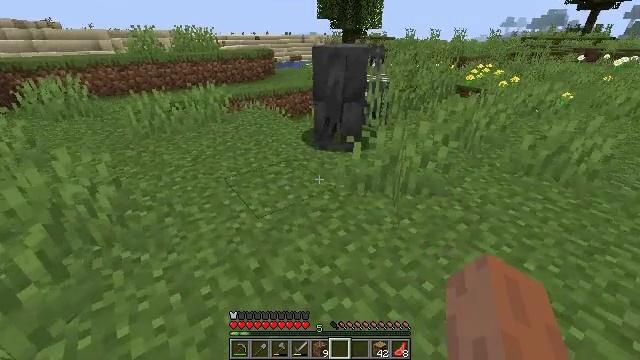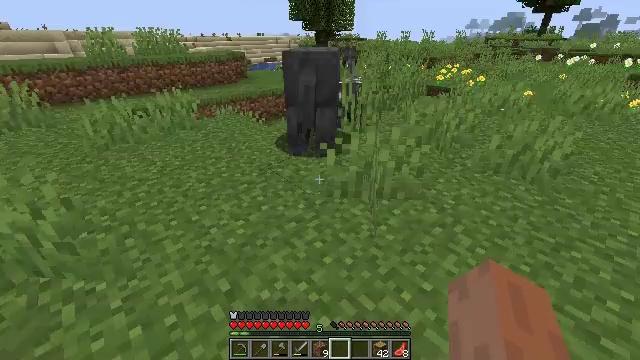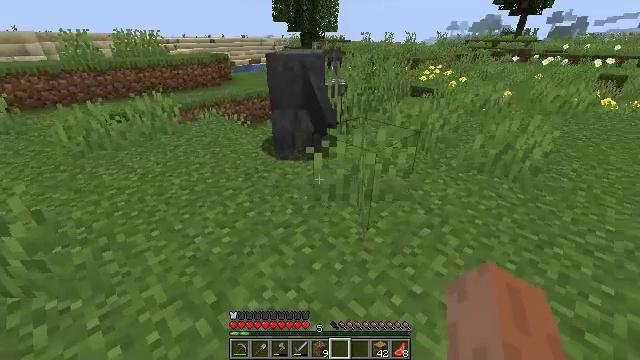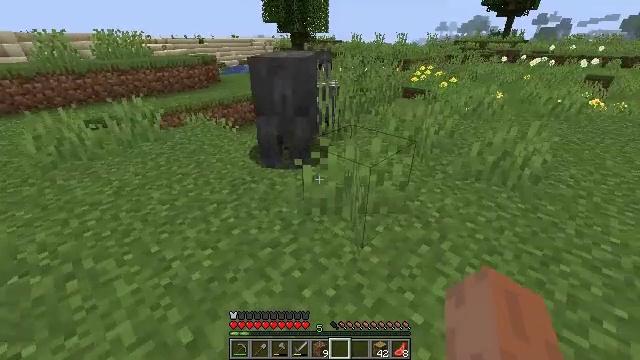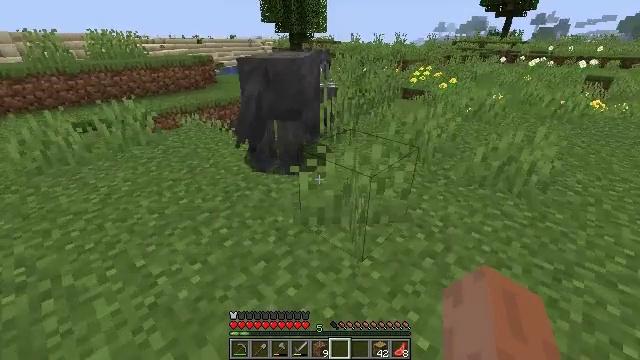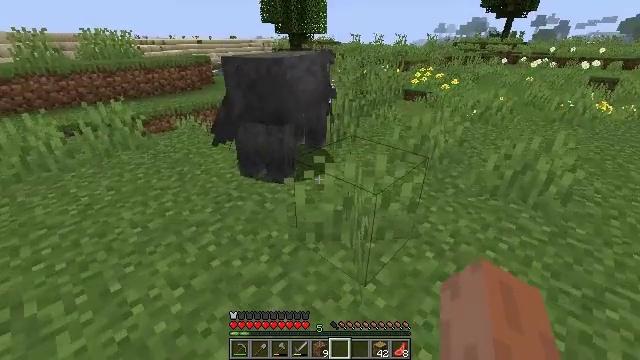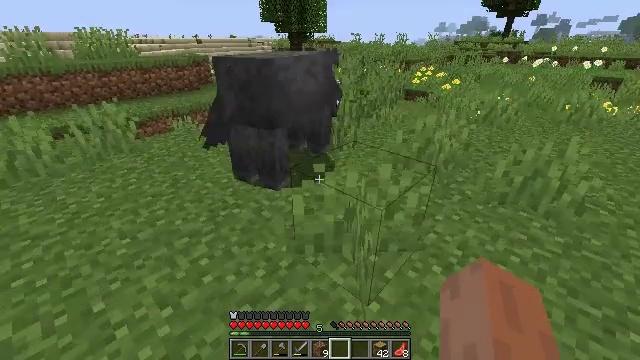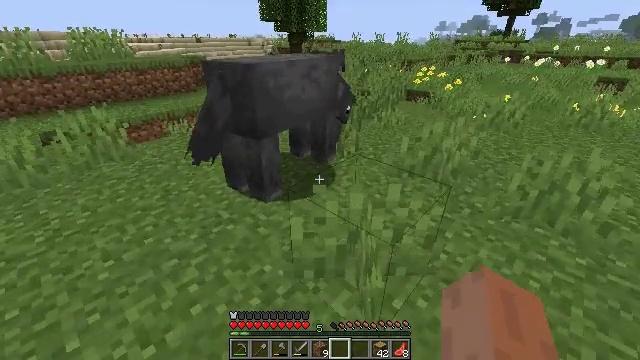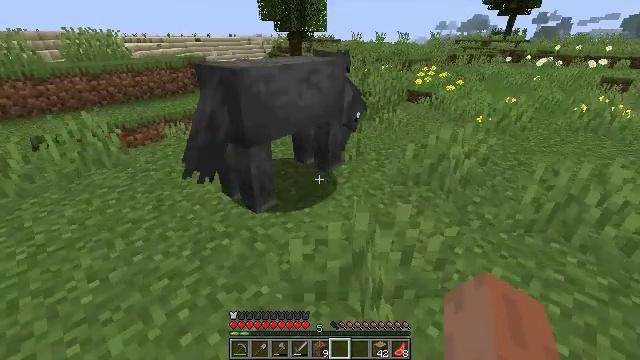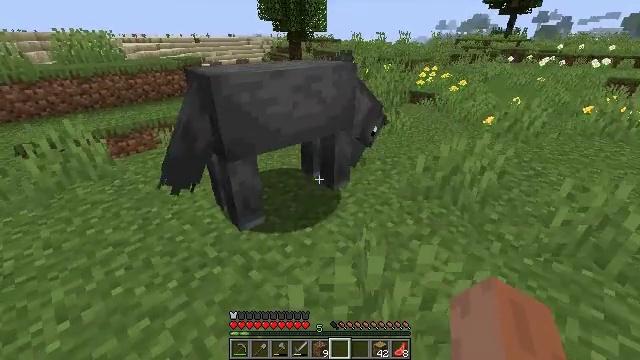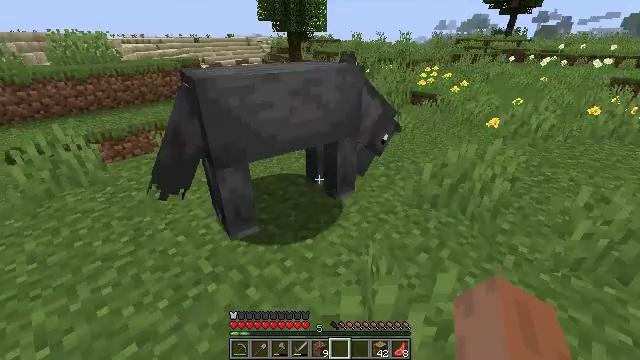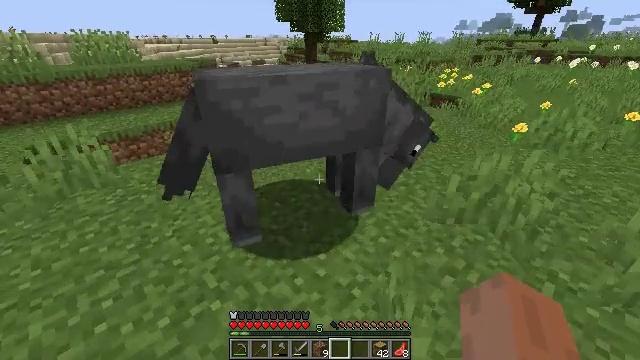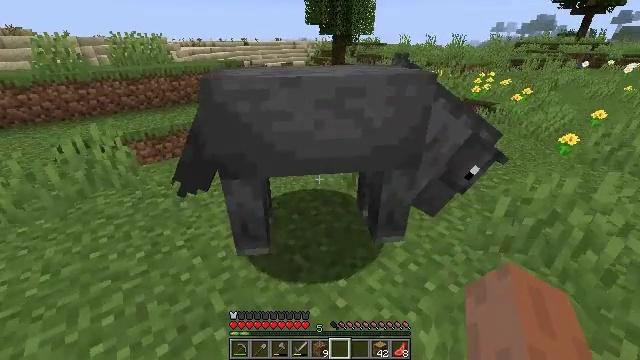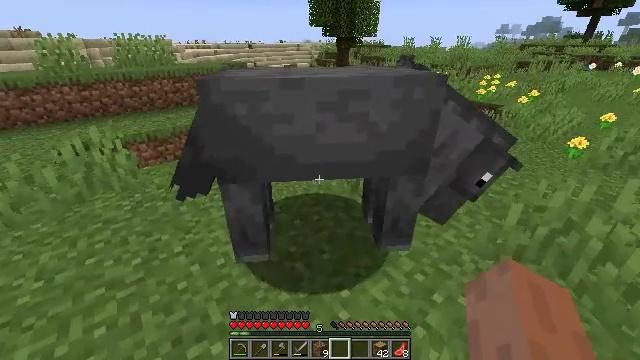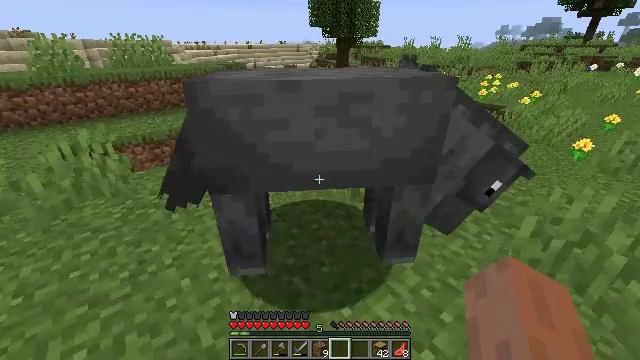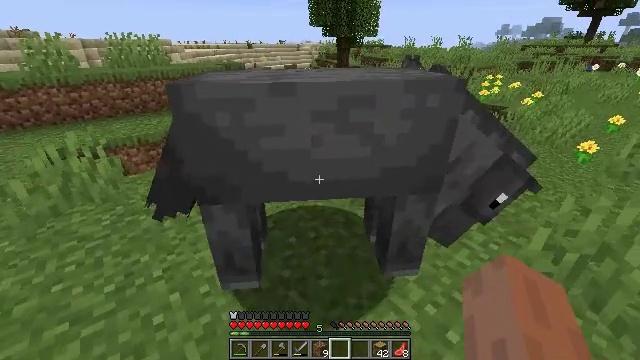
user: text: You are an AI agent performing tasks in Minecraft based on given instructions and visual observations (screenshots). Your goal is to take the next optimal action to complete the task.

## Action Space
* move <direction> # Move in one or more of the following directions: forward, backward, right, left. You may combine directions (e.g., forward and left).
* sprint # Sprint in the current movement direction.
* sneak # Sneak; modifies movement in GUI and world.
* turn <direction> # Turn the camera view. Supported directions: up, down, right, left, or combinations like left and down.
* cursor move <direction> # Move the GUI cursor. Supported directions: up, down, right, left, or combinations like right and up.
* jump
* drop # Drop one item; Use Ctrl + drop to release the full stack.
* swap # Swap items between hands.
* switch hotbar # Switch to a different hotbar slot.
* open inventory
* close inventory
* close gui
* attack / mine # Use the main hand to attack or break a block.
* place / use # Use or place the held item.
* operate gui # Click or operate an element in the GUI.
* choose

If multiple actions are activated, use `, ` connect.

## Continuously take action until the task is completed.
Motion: motion action
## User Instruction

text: Collect coarse dirt blocks.
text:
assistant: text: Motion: move forward, turn right
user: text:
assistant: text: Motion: move forward, turn right
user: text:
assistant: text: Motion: move forward, turn right
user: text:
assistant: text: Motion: move forward
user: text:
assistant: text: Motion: move forward
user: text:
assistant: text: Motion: move forward
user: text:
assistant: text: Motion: move forward
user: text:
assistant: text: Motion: move forward
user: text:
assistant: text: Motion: move forward
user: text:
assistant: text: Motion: move forward
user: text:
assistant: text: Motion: move forward, turn left
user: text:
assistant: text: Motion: move forward, turn left
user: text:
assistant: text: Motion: move forward
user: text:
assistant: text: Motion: no_op
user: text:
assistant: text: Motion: no_op
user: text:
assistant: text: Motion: use / place
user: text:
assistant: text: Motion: use / place
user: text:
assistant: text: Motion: use / place
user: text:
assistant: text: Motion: no_op
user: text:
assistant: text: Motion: no_op
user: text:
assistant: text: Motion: turn right
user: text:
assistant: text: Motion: no_op
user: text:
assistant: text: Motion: no_op
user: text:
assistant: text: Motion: no_op
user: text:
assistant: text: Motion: no_op
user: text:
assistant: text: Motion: no_op
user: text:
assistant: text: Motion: no_op
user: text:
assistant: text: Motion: no_op
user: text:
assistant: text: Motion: no_op
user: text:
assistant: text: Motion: no_op